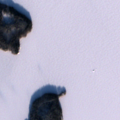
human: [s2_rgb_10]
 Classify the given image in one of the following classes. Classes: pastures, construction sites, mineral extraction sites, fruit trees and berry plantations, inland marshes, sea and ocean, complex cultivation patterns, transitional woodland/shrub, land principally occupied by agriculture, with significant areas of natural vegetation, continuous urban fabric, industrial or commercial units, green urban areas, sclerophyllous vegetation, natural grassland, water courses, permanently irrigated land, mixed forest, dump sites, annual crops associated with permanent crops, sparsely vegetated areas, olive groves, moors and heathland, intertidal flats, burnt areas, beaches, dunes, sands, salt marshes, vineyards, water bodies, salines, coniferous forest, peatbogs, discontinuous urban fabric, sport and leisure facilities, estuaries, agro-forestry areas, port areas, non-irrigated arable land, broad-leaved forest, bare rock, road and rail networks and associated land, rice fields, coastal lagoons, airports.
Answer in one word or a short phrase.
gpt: coniferous forest, water bodies